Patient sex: M
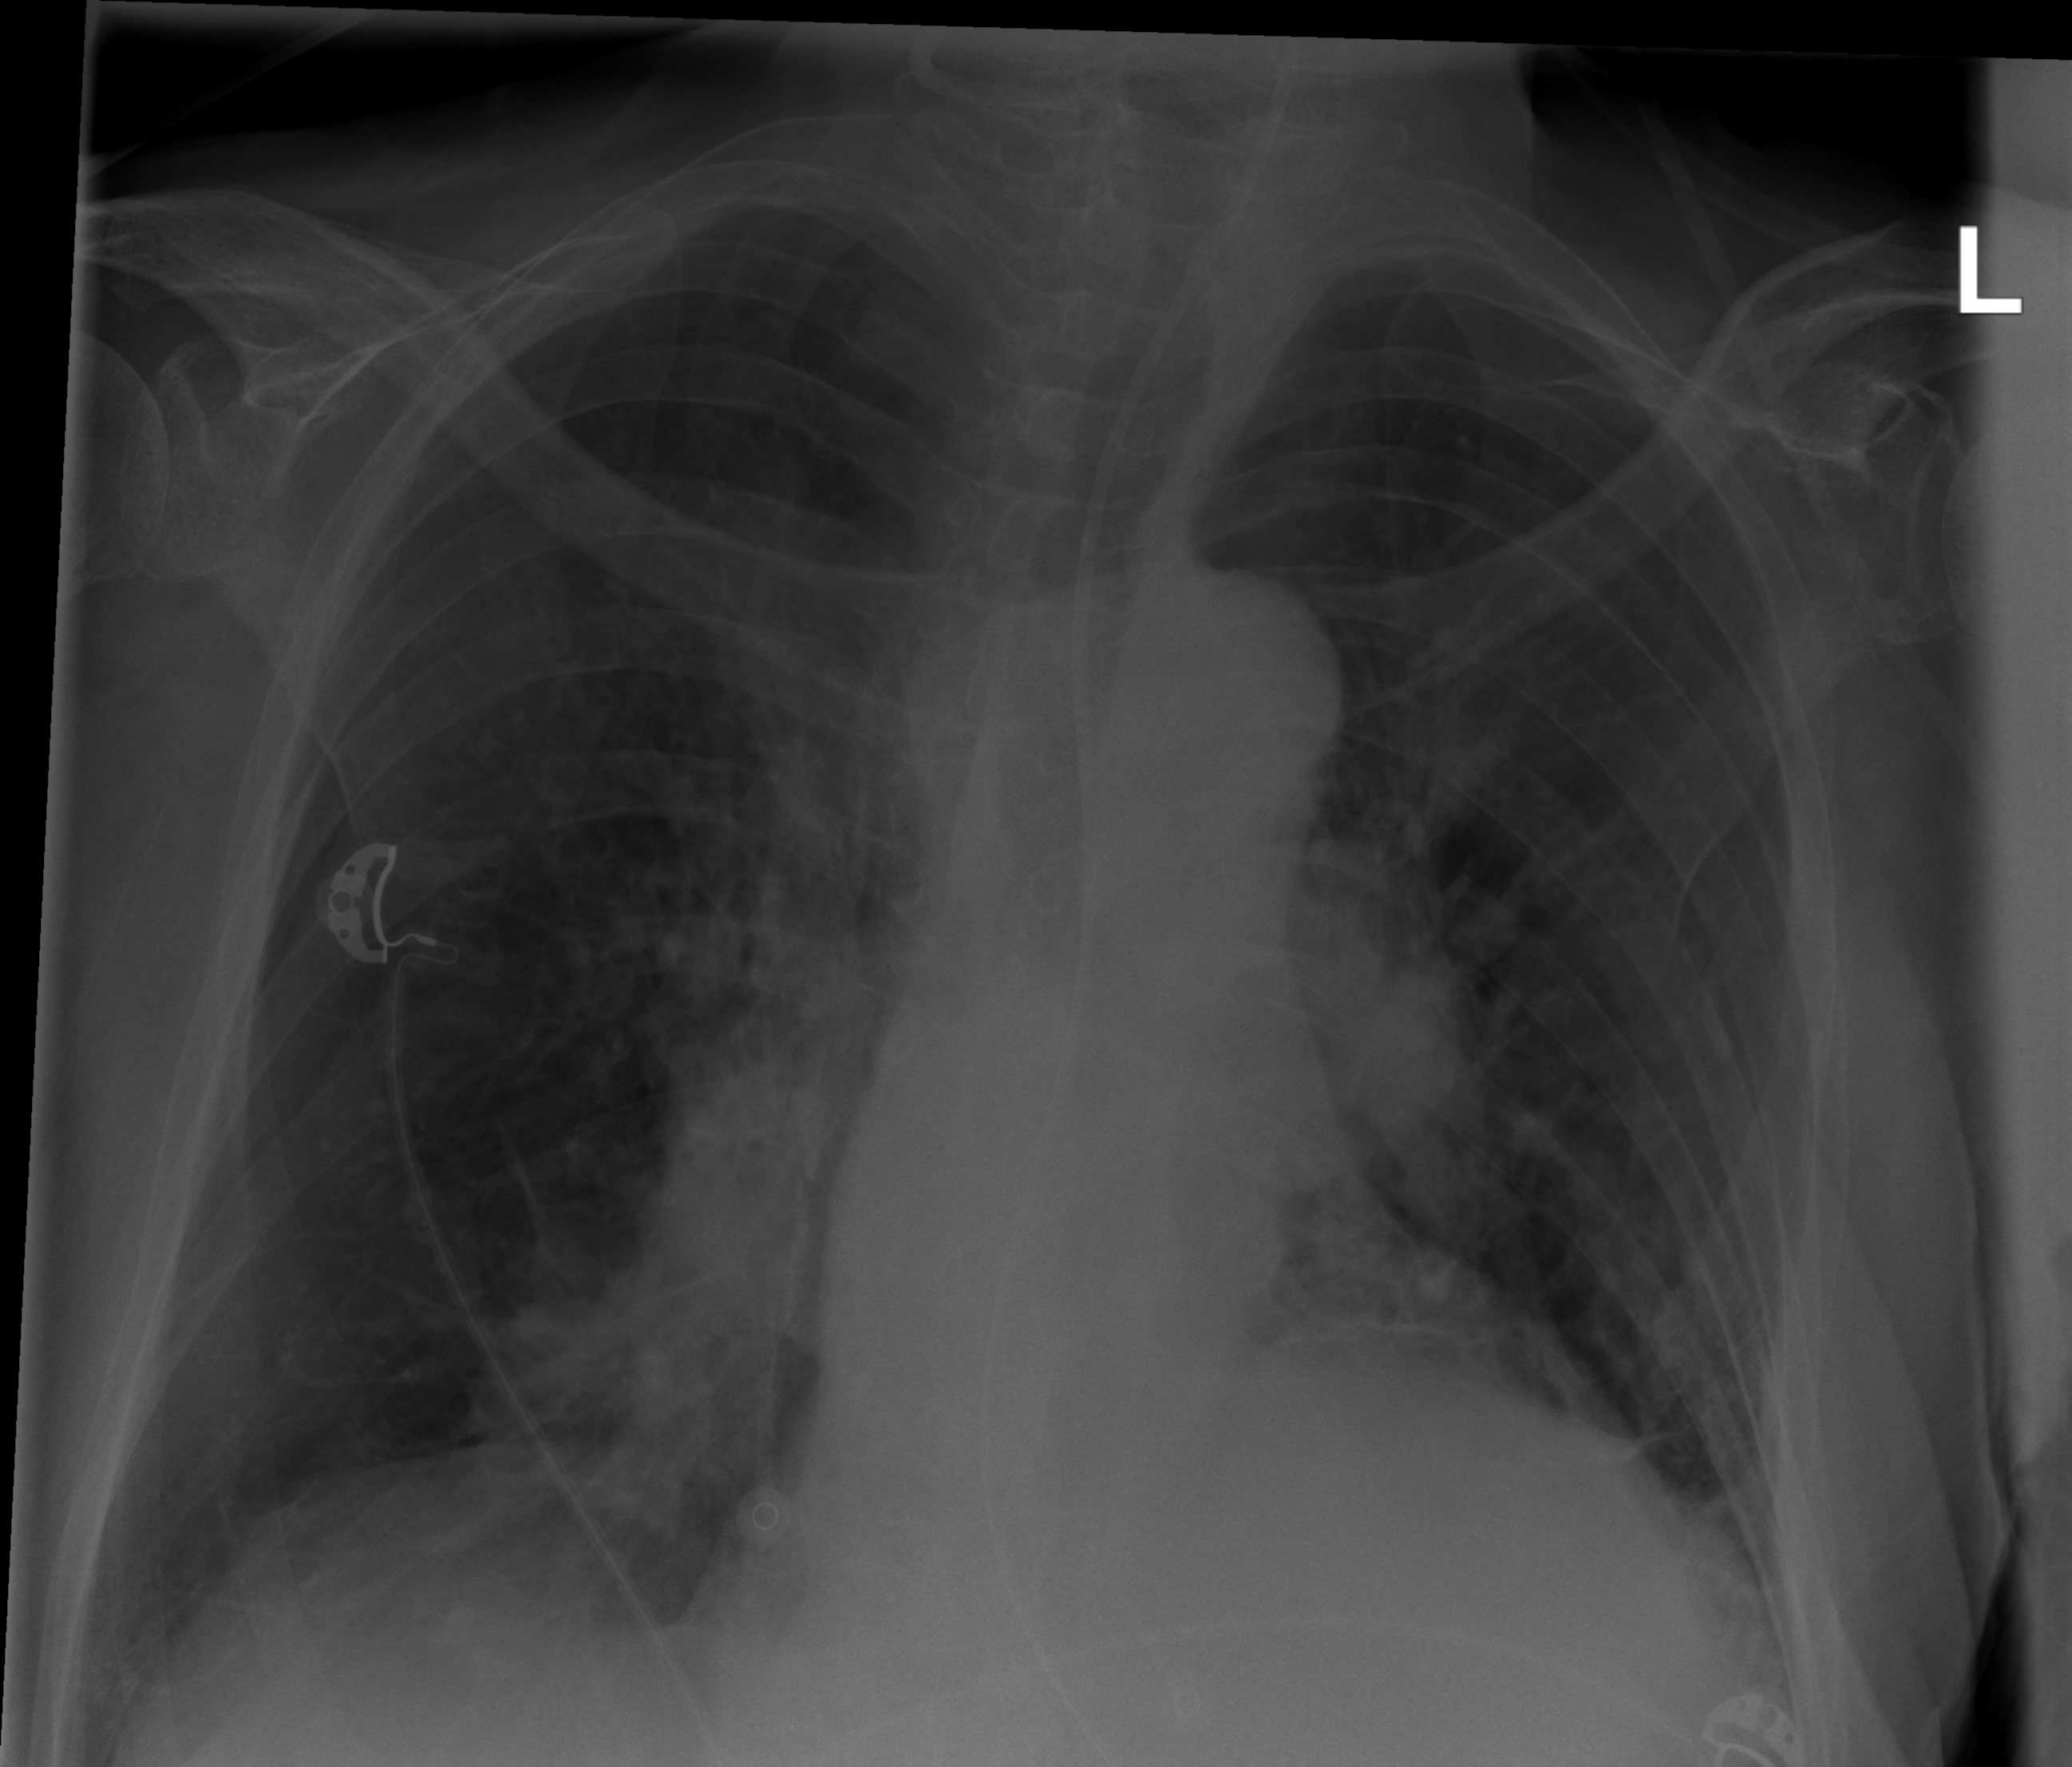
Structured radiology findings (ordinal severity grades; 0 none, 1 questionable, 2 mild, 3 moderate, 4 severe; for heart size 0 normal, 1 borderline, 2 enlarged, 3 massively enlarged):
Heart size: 1
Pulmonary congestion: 0
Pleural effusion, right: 0
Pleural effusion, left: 0
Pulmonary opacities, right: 2
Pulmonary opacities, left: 1
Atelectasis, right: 3
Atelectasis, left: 2